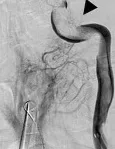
Magnetic resonance imaging (MRI) and angiography findings. (D) Angiography via the aspiration catheter in the cervical ICA showing a continuous filling defect (arrowheads) from the cervical ICA to the intracranial ICA (anteroposterior view).
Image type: radiology (mri)